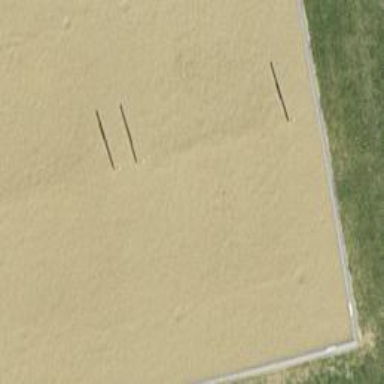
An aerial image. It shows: Sandy pitch for beach volleyball.